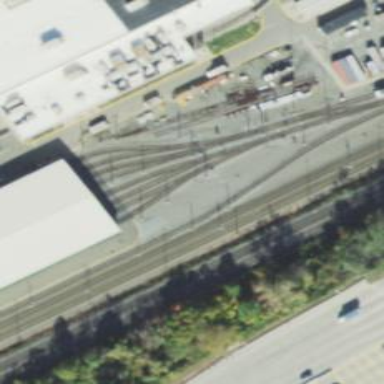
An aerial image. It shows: Light rail service yard with electrified contact lines.